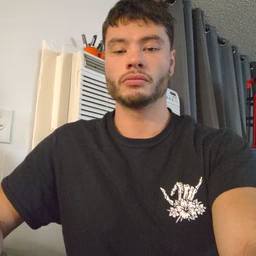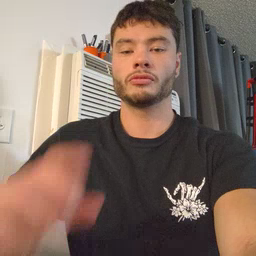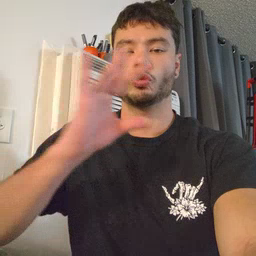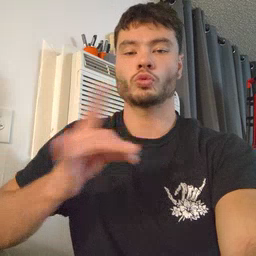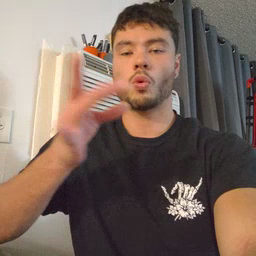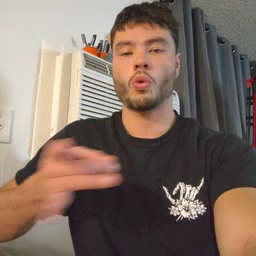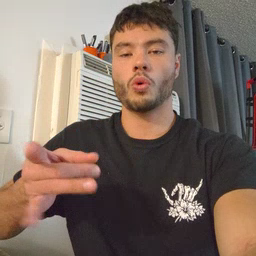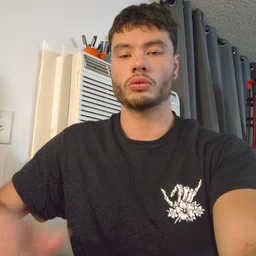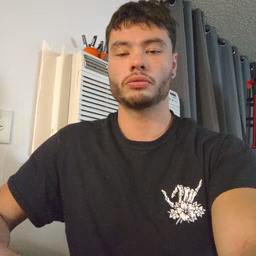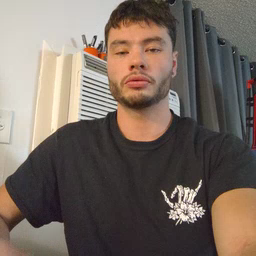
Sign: story